Field crop: tomato
Growth stage: 2
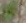
Species: solanum